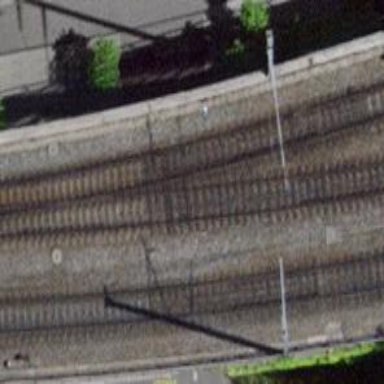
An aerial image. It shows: Lift gate barrier.